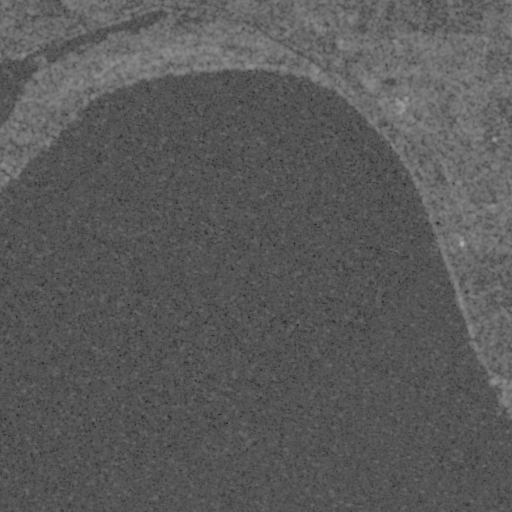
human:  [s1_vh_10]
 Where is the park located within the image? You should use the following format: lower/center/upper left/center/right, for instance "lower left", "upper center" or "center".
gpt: The park is located in the lower right of the image.
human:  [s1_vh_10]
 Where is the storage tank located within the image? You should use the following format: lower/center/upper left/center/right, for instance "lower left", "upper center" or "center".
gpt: The storage tank is located in the upper right of the image.
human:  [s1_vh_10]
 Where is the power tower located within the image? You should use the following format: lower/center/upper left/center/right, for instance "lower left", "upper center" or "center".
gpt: There is no power tower in the image.

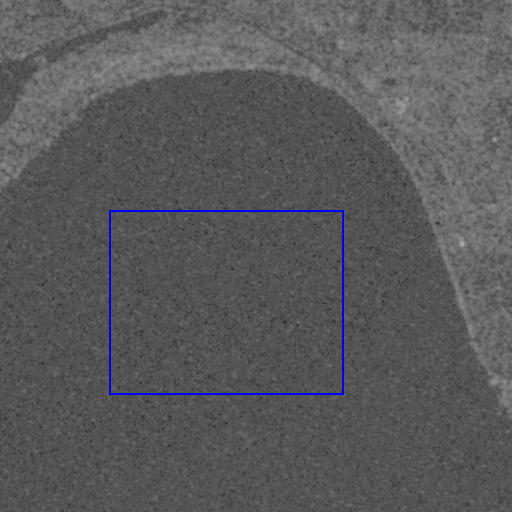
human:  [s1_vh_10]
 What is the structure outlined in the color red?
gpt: There is no red outline.
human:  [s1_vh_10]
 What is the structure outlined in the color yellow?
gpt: There is no structure outlined in yellow.